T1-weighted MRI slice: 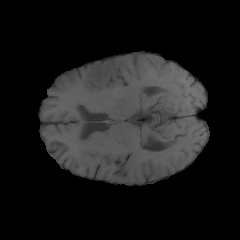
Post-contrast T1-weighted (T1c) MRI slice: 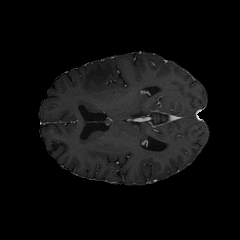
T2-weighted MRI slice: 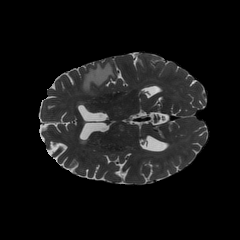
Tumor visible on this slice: yes